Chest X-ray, AP view. Patient: 49 years old, sex M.
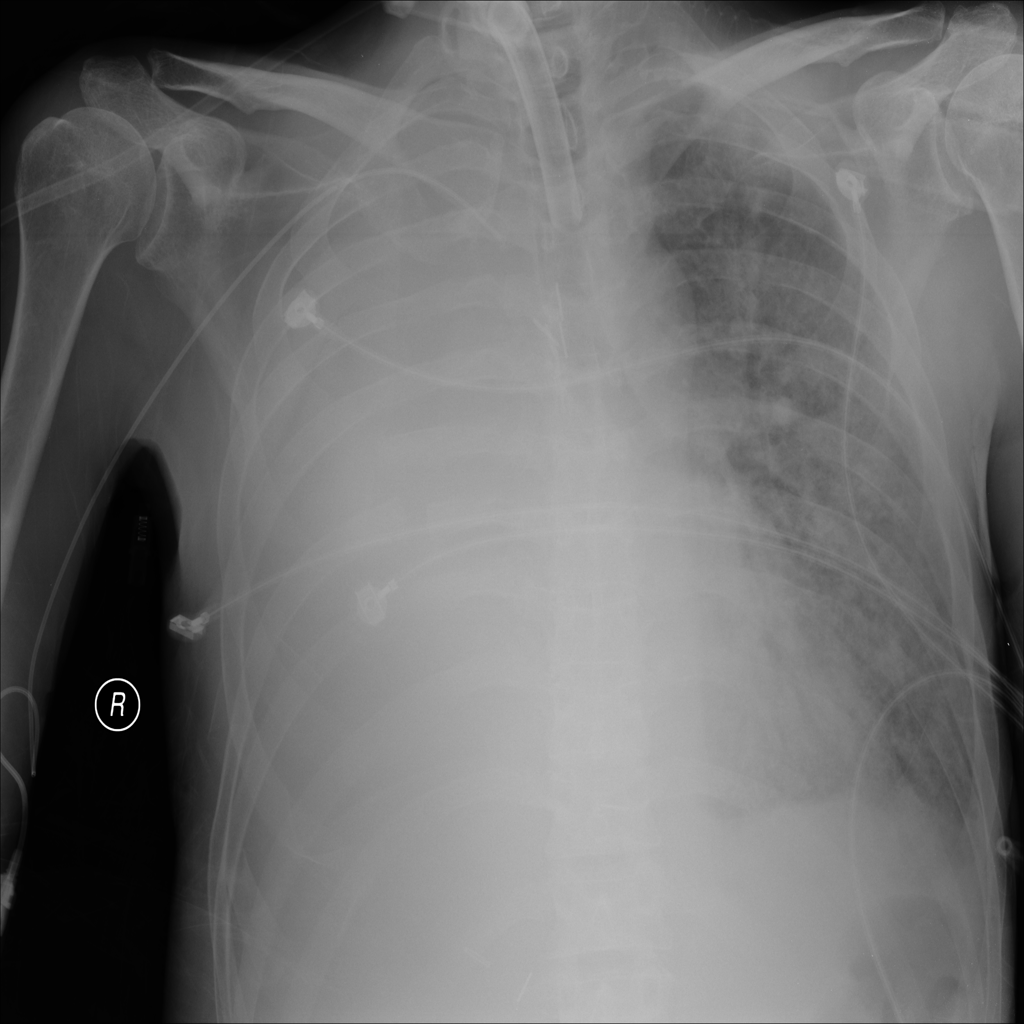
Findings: Infiltration